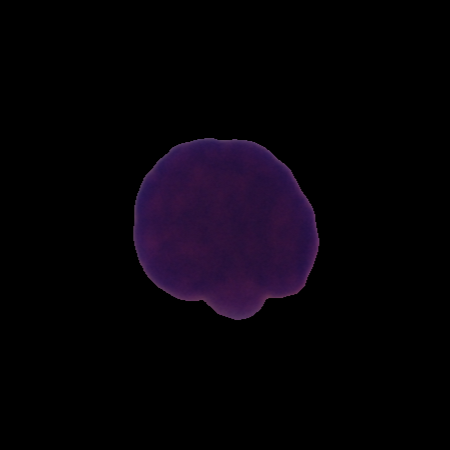
Label: cancer